Field crop: tomato
Growth stage: 2
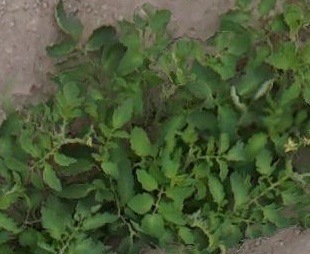
Species: tomato